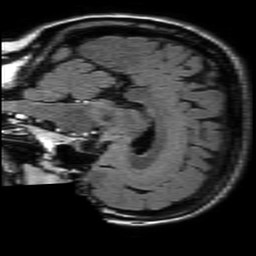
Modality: FLAIR
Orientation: sagittal
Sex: female
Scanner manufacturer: philips
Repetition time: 11 s
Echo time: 0.125 s